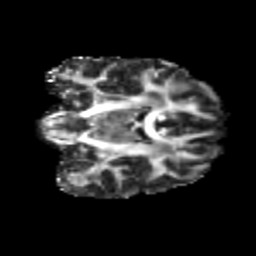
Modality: FA
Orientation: coronal
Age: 25
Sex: male
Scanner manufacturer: siemens
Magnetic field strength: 3 T
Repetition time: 3.5 s
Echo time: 0.113 s